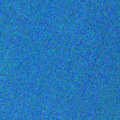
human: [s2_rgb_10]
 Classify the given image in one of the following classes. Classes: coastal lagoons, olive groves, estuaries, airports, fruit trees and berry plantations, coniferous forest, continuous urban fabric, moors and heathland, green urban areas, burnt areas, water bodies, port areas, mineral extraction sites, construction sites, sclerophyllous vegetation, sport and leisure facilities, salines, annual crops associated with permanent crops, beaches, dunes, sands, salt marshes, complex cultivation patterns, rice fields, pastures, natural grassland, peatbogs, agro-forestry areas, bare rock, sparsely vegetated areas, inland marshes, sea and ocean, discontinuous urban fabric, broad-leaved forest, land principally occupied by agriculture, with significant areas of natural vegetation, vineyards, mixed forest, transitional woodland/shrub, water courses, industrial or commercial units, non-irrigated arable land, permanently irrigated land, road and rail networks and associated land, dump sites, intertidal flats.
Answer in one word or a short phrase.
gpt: sea and ocean